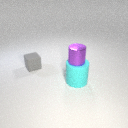
small gray rubber cube to the left of large cyan rubber cylinder